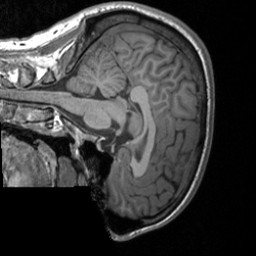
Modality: T1w
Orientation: sagittal
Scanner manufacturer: siemens
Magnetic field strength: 3 T
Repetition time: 1.9 s
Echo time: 0.00226 s